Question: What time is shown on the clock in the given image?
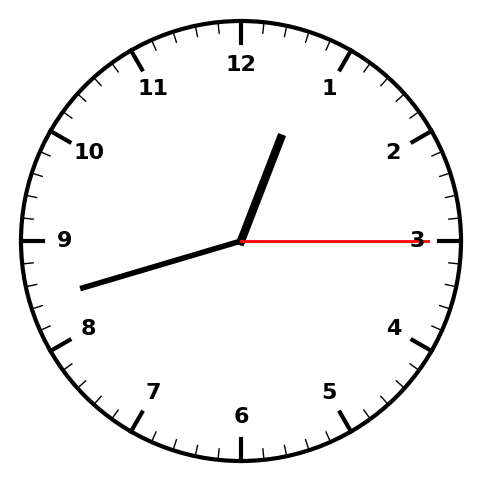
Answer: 12:42:15